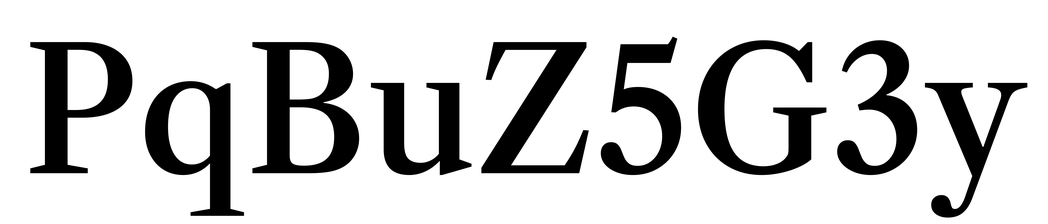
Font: LibreCaslonText_Medium